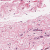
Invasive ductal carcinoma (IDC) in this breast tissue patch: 0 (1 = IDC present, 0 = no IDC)